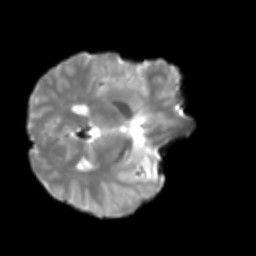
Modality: T2w
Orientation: axial
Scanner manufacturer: siemens
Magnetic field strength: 3 T
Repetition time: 4 s
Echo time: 0.0594 s